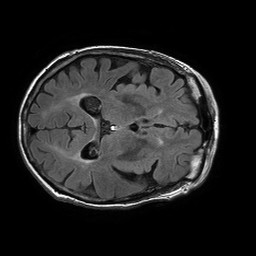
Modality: FLAIR
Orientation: axial
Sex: female
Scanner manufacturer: philips
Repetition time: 11 s
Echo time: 0.125 s